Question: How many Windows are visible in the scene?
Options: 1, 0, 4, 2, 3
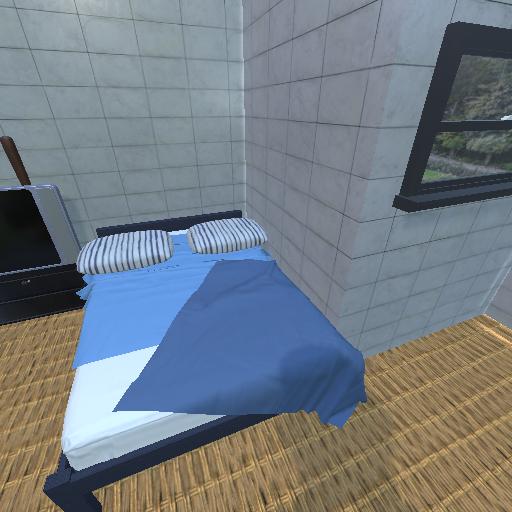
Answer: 1